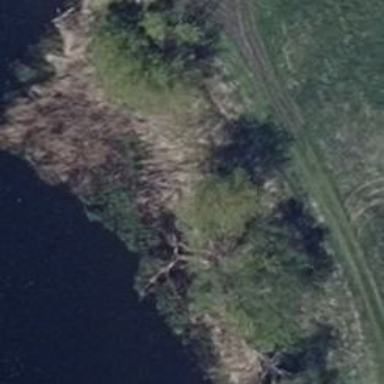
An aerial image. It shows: Single tag "natural: tree."